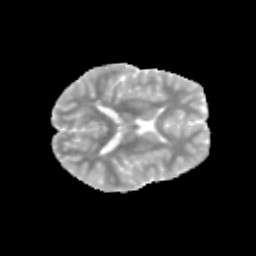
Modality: MD
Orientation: axial
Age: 13
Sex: male
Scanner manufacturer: siemens
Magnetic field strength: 3 T
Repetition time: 3.8 s
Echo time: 0.07 s